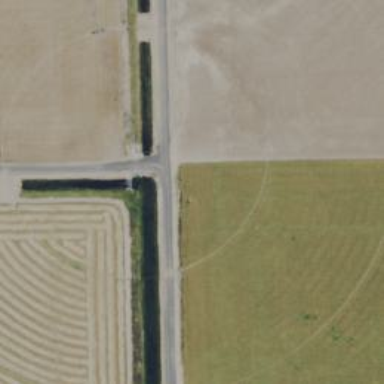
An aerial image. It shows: Canal culvert running through tunnel.